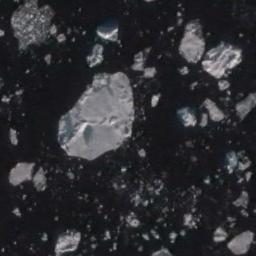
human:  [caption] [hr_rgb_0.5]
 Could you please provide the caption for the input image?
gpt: There is a big ice and many small ice on the deep blue sea .

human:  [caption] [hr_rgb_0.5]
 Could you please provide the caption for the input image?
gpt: A large piece of ice and many small pieces of ice around it are scattered on the deep blue sea .

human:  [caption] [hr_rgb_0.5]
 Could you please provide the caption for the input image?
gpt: Sea ice is surrounded by water .

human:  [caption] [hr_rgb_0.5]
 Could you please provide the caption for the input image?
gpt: A large piece of sea ice and a lot of small pieces of sea ice float in the deep blue sea .

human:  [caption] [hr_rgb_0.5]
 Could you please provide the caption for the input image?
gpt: There are many pieces of sea ice .